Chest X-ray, PA view. Patient: 83 years old, sex M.
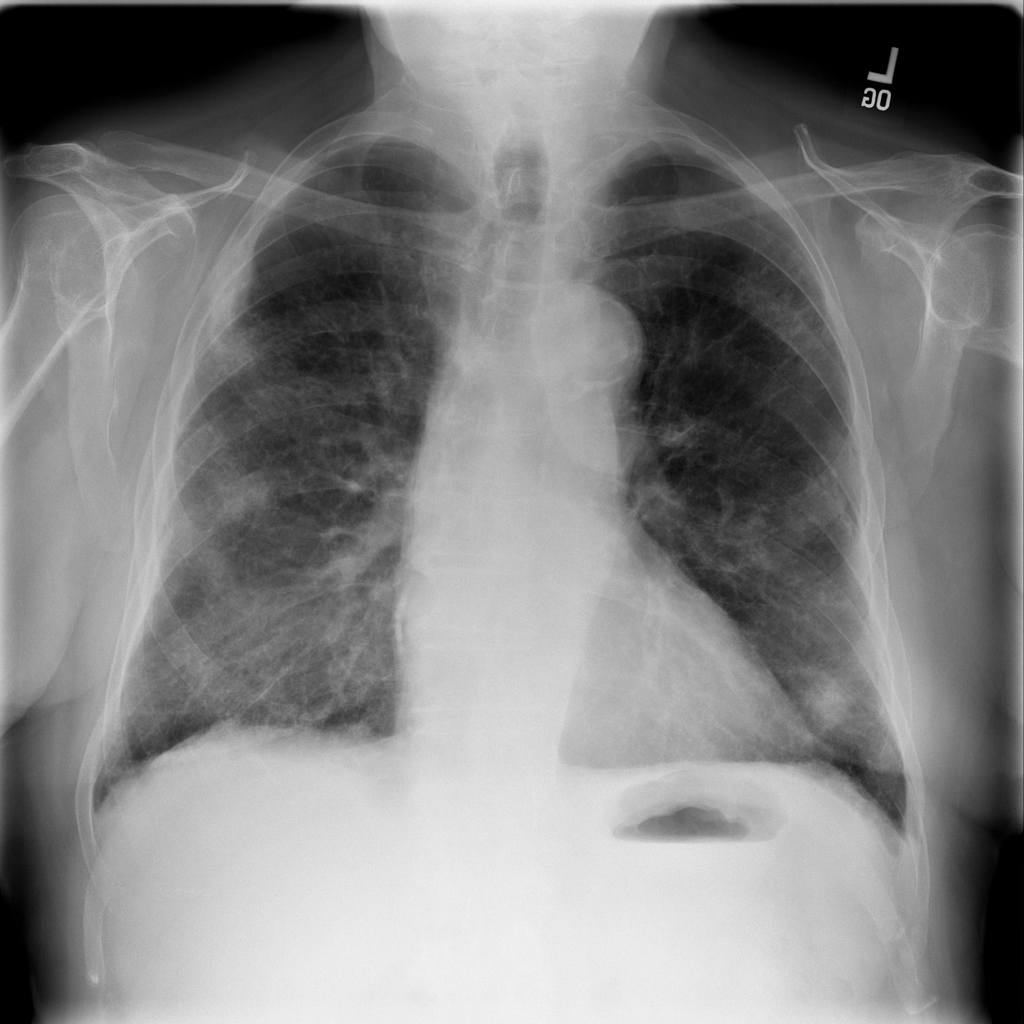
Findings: No Finding